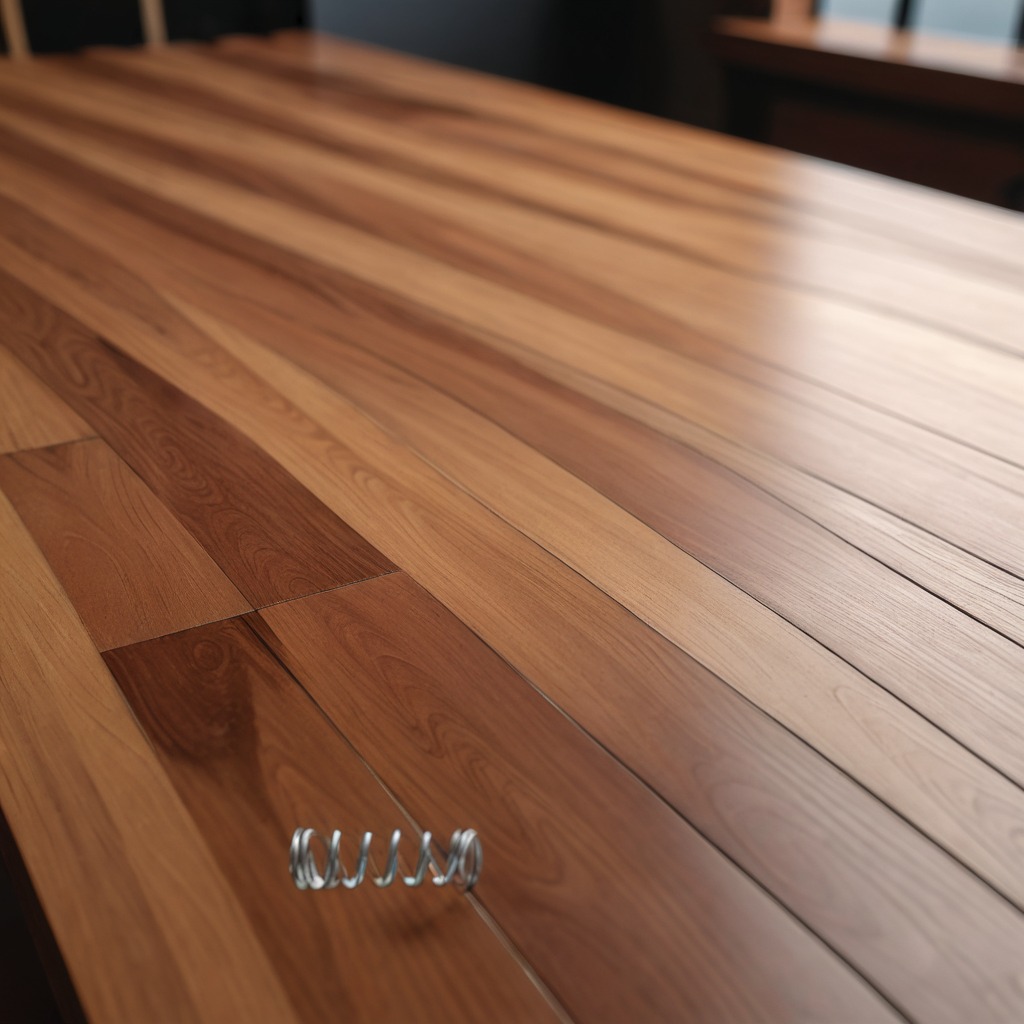
A coiled metal spring is lying on a wooden table in a carpentry studio.